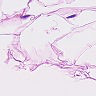
Metastatic tissue present: no